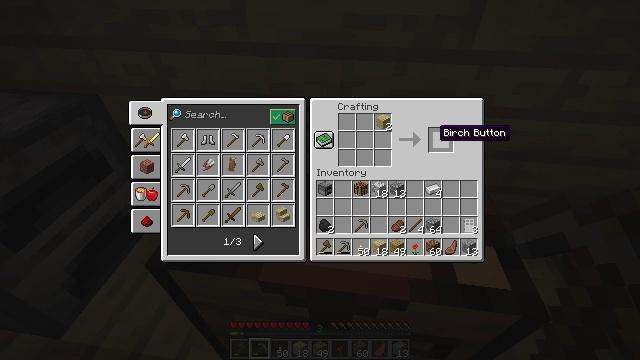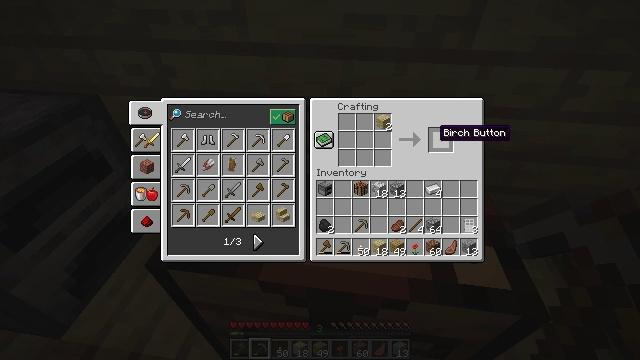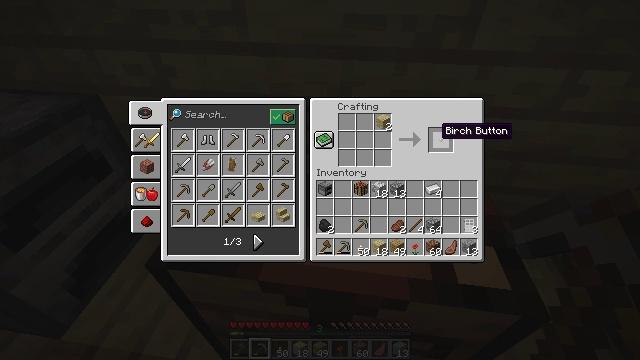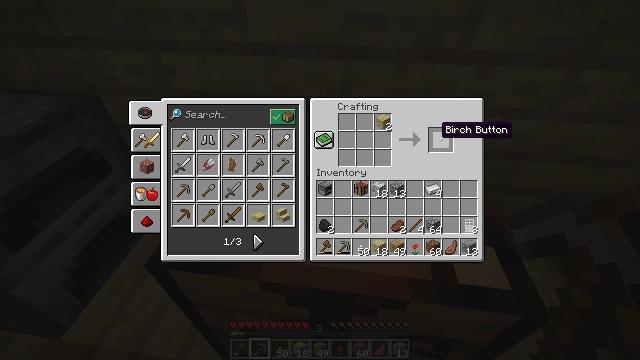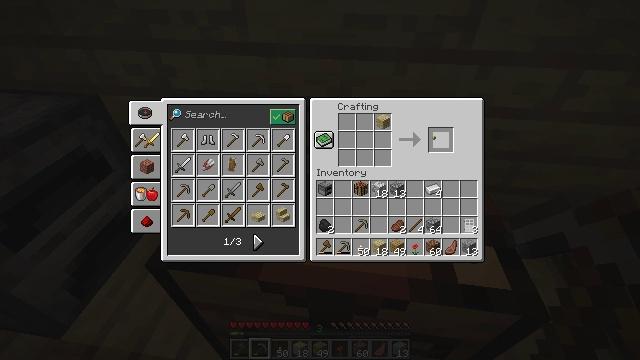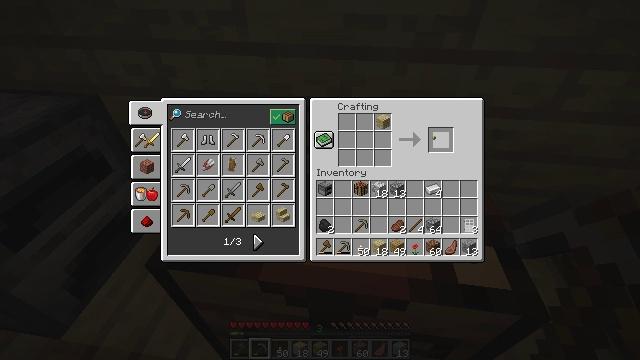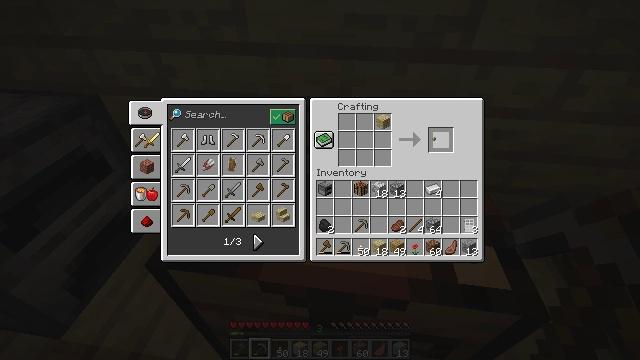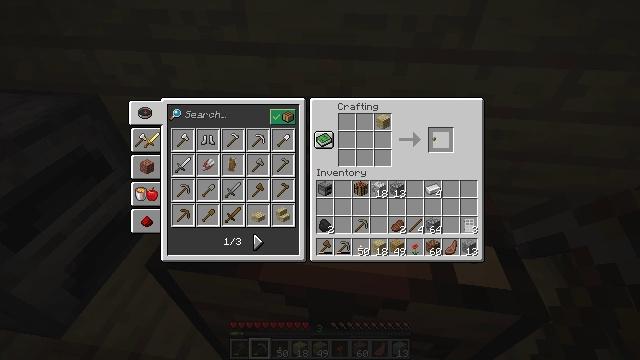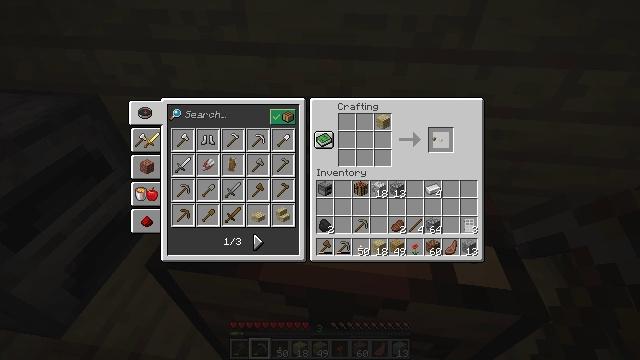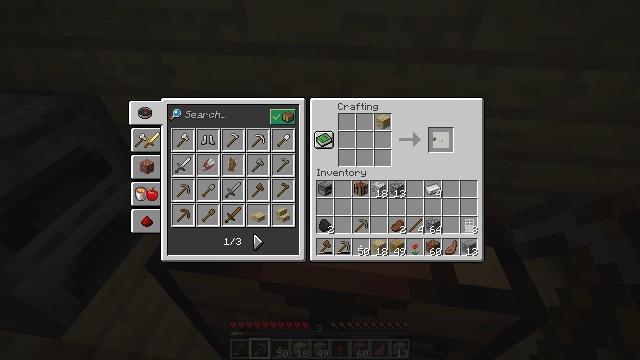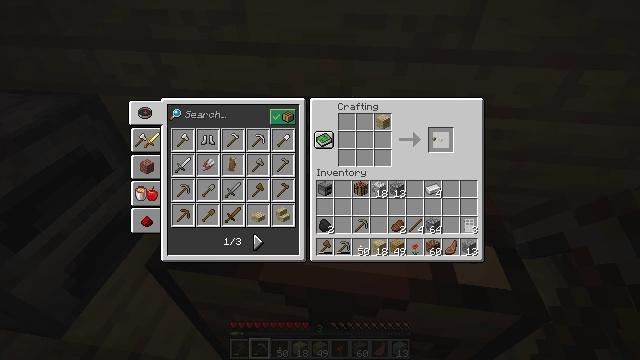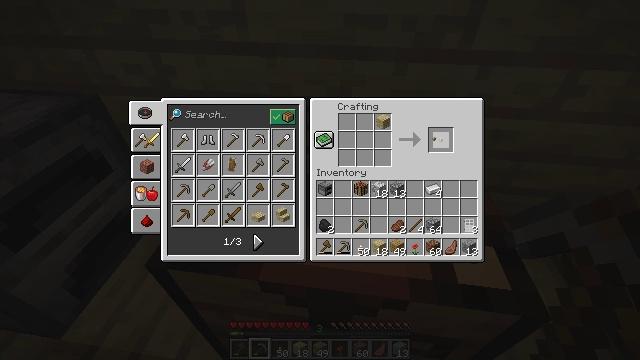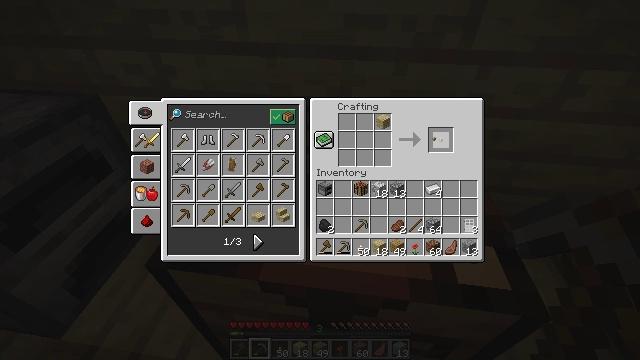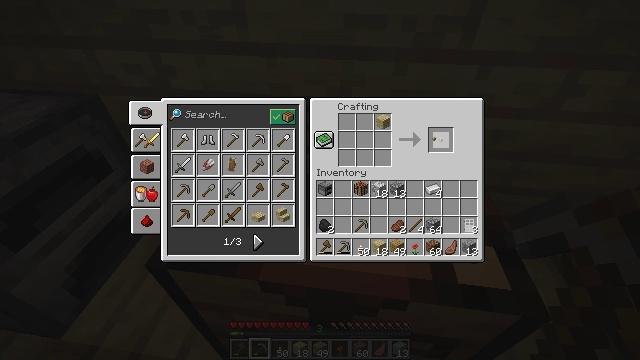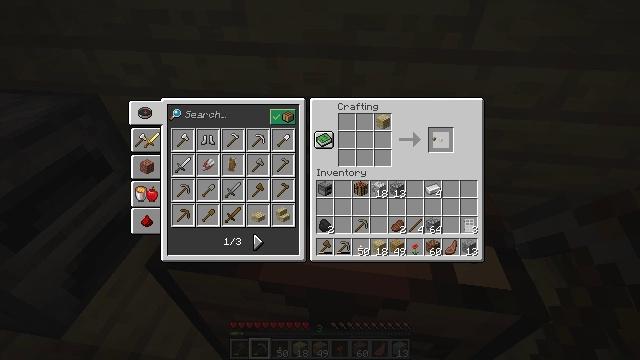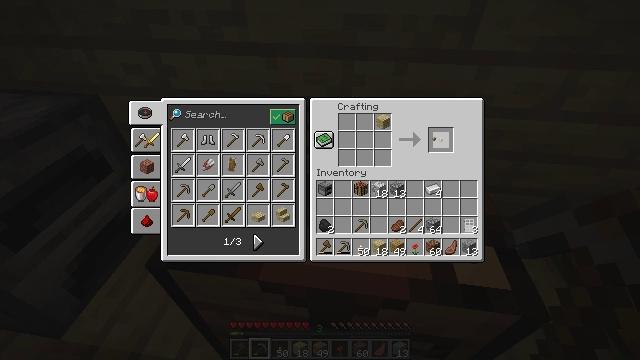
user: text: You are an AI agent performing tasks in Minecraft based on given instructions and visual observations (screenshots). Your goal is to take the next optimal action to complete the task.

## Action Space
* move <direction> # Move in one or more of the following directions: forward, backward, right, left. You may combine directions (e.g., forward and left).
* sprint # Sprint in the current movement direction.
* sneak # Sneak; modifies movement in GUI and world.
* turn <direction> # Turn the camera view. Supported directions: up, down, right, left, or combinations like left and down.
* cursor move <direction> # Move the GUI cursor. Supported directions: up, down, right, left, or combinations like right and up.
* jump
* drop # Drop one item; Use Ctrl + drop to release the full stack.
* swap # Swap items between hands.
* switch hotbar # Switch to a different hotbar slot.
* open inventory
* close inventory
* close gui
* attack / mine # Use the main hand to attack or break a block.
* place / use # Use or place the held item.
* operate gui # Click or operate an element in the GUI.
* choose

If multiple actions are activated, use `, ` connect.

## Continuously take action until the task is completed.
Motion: motion action
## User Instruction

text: Take a birch plank to craft a birch button.
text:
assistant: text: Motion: no_op
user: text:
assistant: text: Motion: no_op
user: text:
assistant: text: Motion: no_op
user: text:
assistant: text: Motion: operate gui
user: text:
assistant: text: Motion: operate gui
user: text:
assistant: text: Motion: operate gui
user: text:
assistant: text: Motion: operate gui
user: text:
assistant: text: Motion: no_op
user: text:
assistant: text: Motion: no_op
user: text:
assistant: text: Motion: no_op
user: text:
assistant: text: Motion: no_op
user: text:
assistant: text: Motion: no_op
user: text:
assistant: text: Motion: no_op
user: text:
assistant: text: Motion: no_op
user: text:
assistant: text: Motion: no_op
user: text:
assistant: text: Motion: no_op
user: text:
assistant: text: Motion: no_op
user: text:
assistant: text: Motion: operate gui
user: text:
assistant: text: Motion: operate gui
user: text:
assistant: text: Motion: operate gui
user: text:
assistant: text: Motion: no_op
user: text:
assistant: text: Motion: no_op
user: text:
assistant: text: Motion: no_op
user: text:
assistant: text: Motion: no_op
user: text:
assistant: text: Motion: no_op
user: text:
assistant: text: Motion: no_op